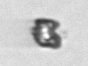
Label: detritus_transparent